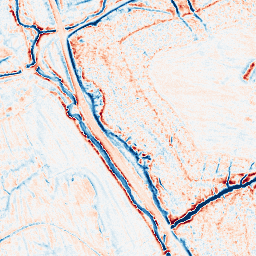
Category: edge_preserving
Decomposition family: anisotropic_diffusion
Decomposition parameters: iterations: 50
kappa: 10
gamma: 0.05
Upsampling method: bspline
Upsampling parameters: scale: 8
Upsampling scale: 8